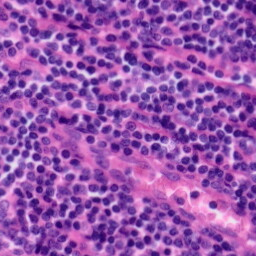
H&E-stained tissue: Tonsil